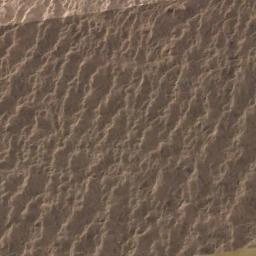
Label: desert